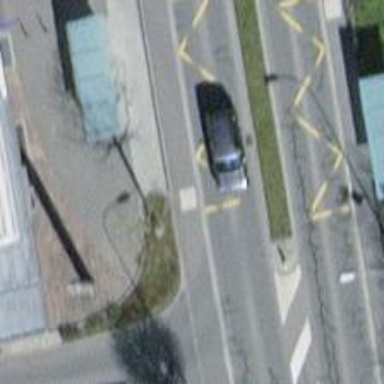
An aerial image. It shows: Bus stop with sheltered platform for public transport.